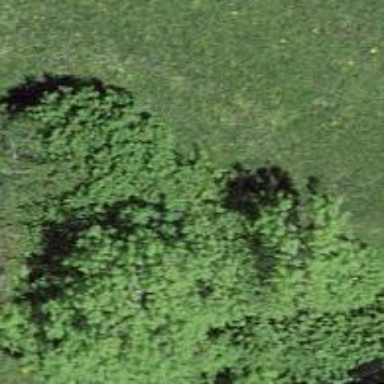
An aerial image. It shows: Urban tree adds touch of nature to the surroundings.